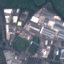
Label: Industrial